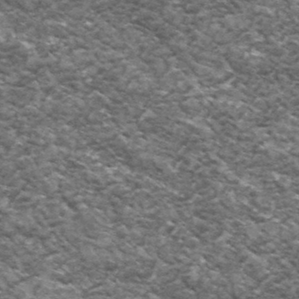
Label: frost